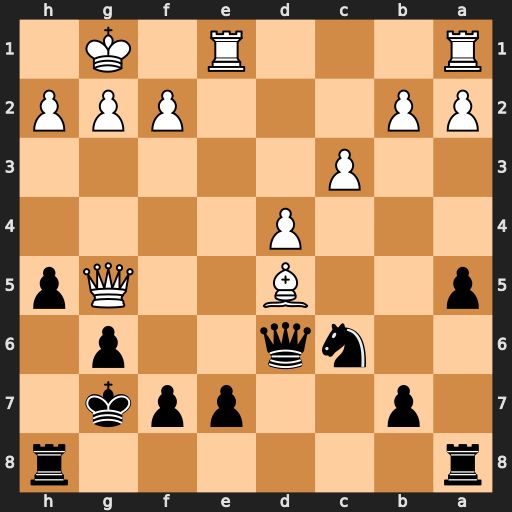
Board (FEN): r6r/1p2ppk1/2nq2p1/p2B2Qp/3P4/2P5/PP3PPP/R3R1K1
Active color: b
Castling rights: -
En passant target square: -
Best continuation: f6 Qe3 Qxd5